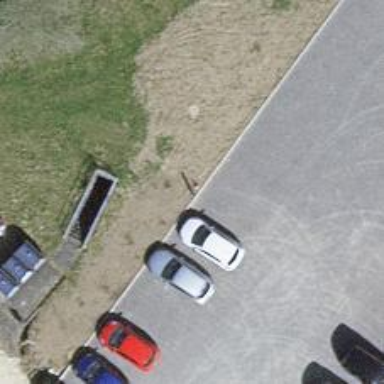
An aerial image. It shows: Charging station.